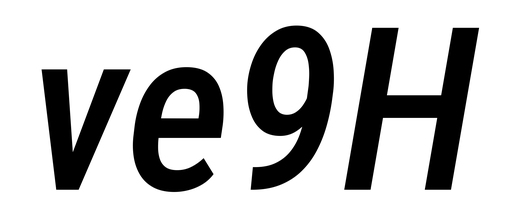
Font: Roboto-Italic_Condensed_Medium_Italic